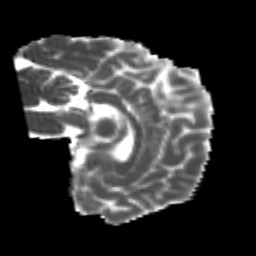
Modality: MD
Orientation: sagittal
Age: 20
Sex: male
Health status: healthy
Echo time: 0.074 s